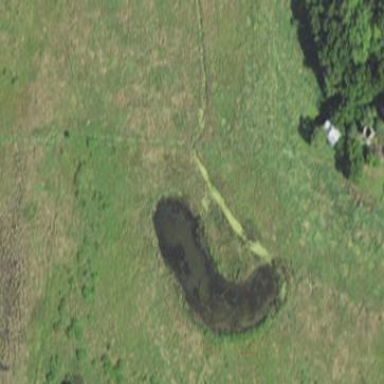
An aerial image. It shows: Pond surrounded by natural water.